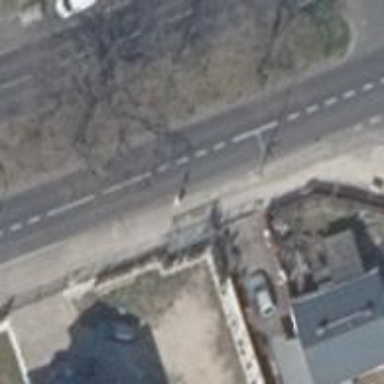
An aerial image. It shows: Public transport stop position.